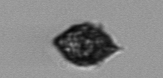
Label: Kryptoperidinium_triquetrum